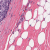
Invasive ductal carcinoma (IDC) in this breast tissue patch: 0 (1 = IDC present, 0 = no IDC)